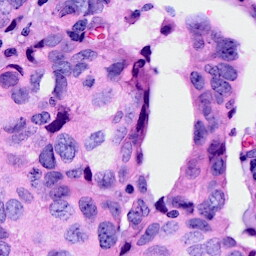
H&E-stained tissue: Breast